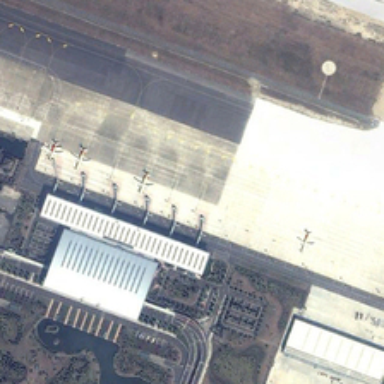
Several planes are near a terminal in an airport .